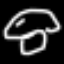
Label: mushroom